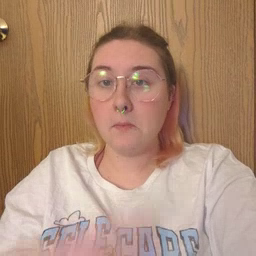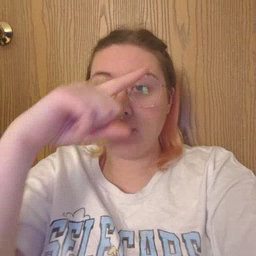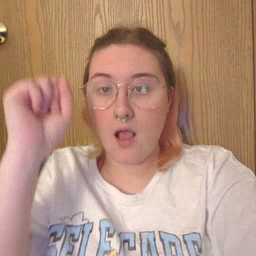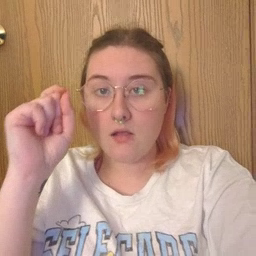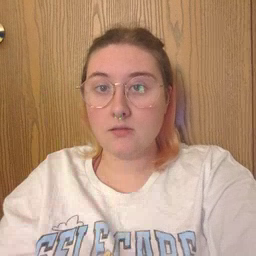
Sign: because